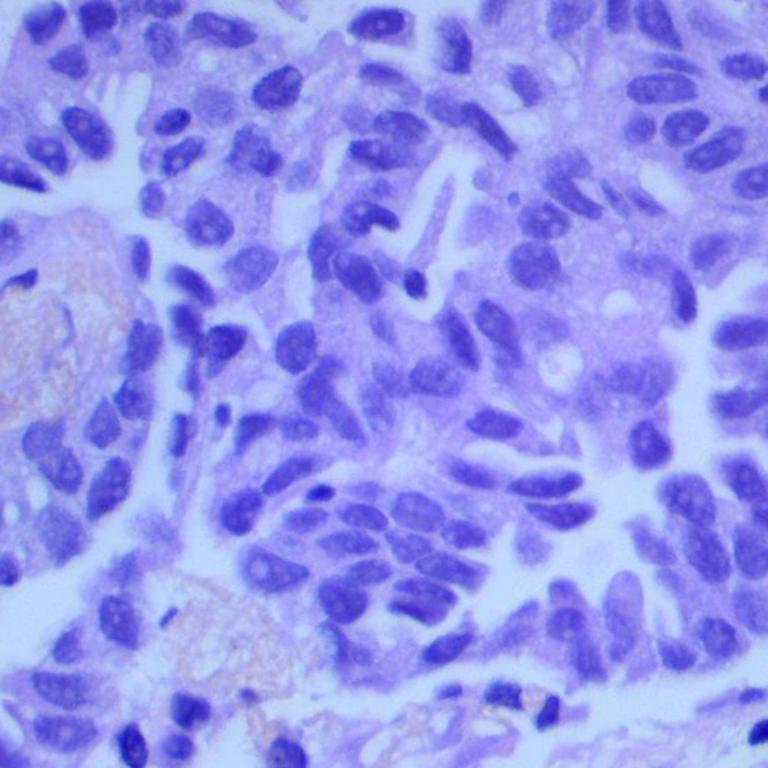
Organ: lung
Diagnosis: adenocarcinomas